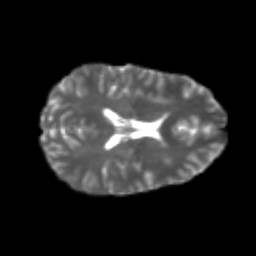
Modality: T2w
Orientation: axial
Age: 21
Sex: female
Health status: healthy
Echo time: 0.074 s